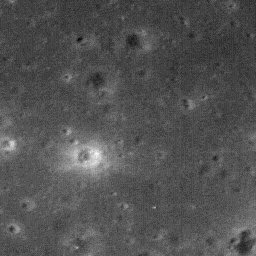
Host type: background_regolith
Lunar coordinates: latitude nan, longitude nan